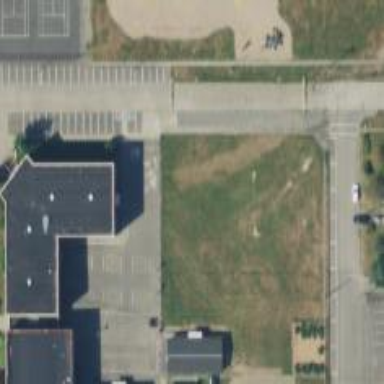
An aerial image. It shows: School.